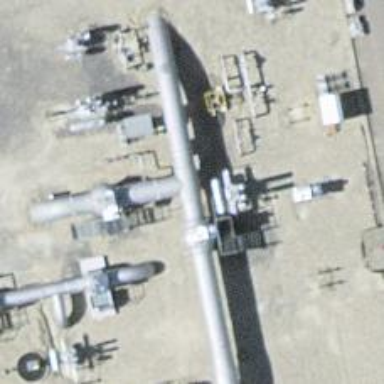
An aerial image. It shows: Pipeline structure is shown.